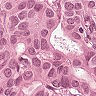
Metastatic tissue present: yes